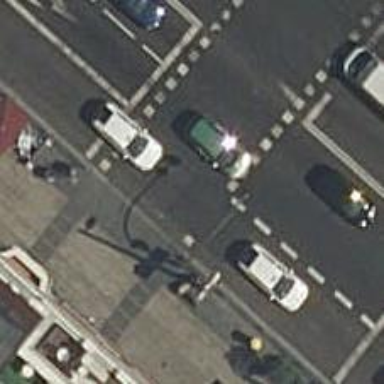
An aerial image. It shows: Kerb barrier.